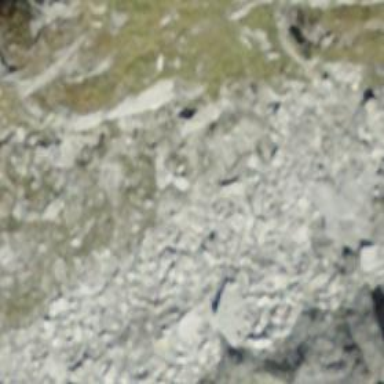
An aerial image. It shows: Natural scree.